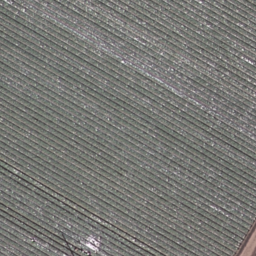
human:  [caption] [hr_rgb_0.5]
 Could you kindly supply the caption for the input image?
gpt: There is a piece of cropland .

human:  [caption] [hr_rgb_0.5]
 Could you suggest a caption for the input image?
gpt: It is a piece of cropland .

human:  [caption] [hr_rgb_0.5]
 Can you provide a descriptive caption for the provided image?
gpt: There is a piece of farmland .

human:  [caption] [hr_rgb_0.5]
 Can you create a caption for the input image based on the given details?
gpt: It is a piece of farmland .

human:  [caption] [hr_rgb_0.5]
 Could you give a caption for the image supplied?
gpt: Here is a piece of farmland .